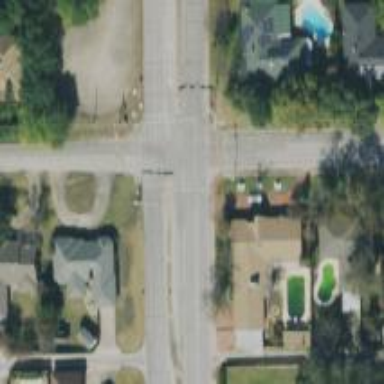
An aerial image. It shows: Crossing on the road.